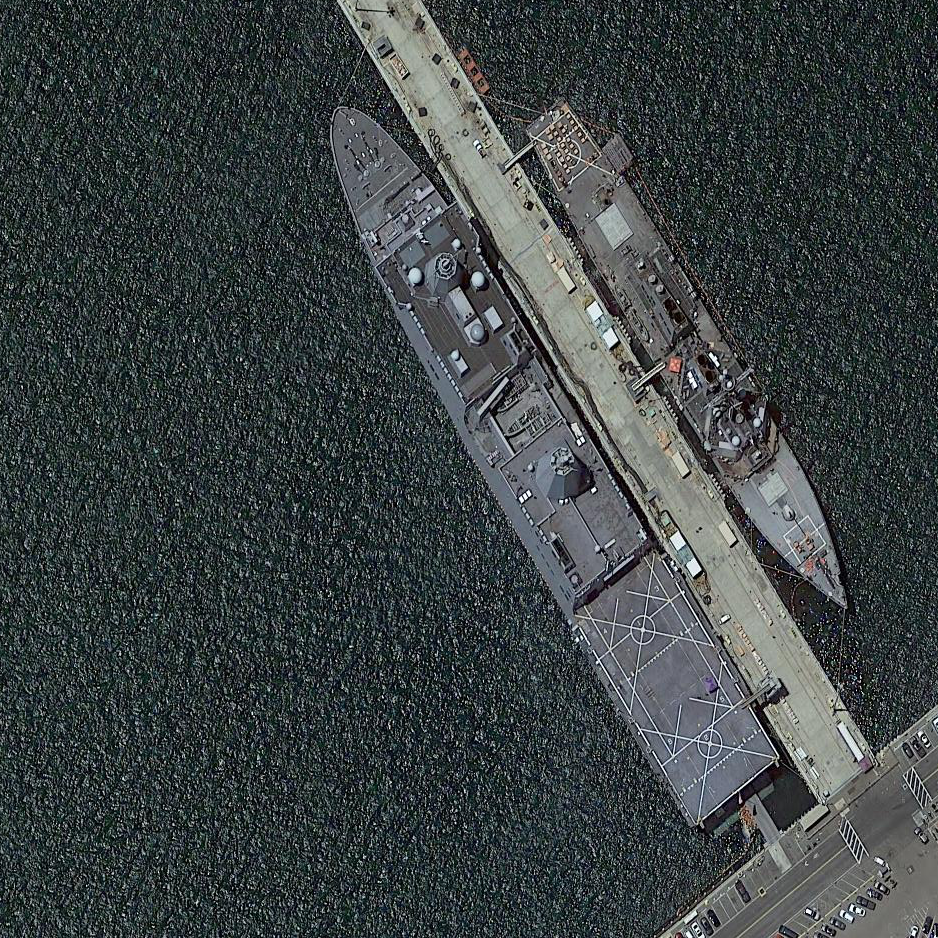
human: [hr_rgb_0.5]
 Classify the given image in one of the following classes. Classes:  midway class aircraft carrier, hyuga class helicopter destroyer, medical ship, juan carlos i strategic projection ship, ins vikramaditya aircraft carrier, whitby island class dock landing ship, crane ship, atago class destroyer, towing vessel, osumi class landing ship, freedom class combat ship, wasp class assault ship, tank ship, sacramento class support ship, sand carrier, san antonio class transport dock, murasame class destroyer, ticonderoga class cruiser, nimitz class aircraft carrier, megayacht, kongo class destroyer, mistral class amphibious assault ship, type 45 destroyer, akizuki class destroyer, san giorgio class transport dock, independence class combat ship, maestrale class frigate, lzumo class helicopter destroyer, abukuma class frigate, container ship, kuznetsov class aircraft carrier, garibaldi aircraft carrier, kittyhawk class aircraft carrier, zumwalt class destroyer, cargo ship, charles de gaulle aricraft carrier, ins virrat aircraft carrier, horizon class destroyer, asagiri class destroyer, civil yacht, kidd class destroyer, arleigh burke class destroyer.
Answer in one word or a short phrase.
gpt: San Antonio class transport dock